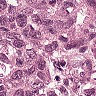
Metastatic tissue present: yes